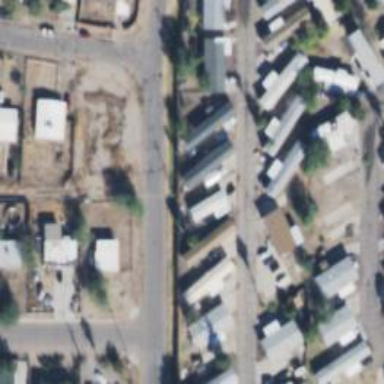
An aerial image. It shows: Alley classified as service road.